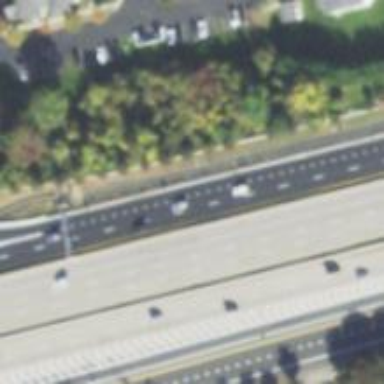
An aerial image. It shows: Asphalt motorway link.